Question: How can I literally take these figures and place them in the axes windows of my GUI?
I am not sure where to place handles in my user-defined code in the example below. I have 4 figures in total which look similar to this example. I want the 4 figures to be displayed in my GUI window and not in separate windows, so i've created 4 axes windows in the .fig file.
The code for this particular figure draws a grid of 66 black and white rectangles based on whether or not a value in 'MyVariable' is a 1 or a 0. Black if 'MyVariable' is a 1, White if 'MyVariable' is 0. I have a file for my .fig GUI, one file to control the GUI and one with user-defined code that links to the GUI.
'''
function test = MyScript(handles)
'''
'''
% Initialize and clear plot window
figure(2); clf;
% Plot the west wall array panels depending on whether or not they are
% shaded or unshaded
for x = 1:11
for y = 1:6
if (MyVariable(x,y) == 1)
rectangle('position', [x-1, y-1, 1, 1] ,'EdgeColor', 'w', 'facecolor', 'k')
else if(MyVariable(x,y) == 0)
rectangle('position', [x-1, y-1, 1, 1], 'facecolor', 'w')
end
end
end
end
title('West Wall Array',...
'FontWeight','bold')
axis off
'''
The figure for the above code looks like this:

The function definition contains all of my script code for all 4 plots because I didn't partition my script into individual functions earlier on.
My GUI script code contains:
'''
MyScript(handles);
'''
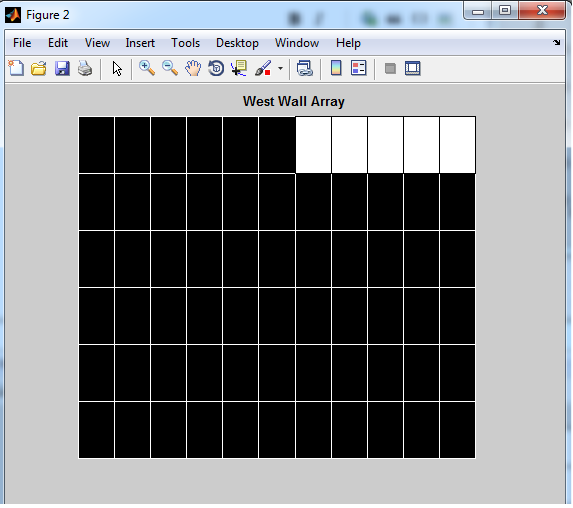
Answer: As DMR sais, it's necesary to set the 'CurrentAxes'. For example, if you want to plot into the axis with the tag name 'axis1' you should simply add:
'''
axes(handles.axes1);
'''
to your code. Below is a very simple example for a figure containing a 'axis1' and 'axis2' using your code (corrected) code from above. Im not really shure wether you want to plot on an axis on your gui itself or a separate figure. I hope I covered both cases.
'''
function varargout = Test(varargin)
% Begin initialization code - DO NOT EDIT
gui_Singleton = 1;
gui_State = struct('gui_Name', mfilename, ...
'gui_Singleton', gui_Singleton, ...
'gui_OpeningFcn', @Test_OpeningFcn, ...
'gui_OutputFcn', @Test_OutputFcn, ...
'gui_LayoutFcn', [] , ...
'gui_Callback', []);
if nargin && ischar(varargin{1})
gui_State.gui_Callback = str2func(varargin{1});
end
if nargout
[varargout{1:nargout}] = gui_mainfcn(gui_State, varargin{:});
else
gui_mainfcn(gui_State, varargin{:});
end
% End initialization code - DO NOT EDIT
% --- Executes just before Test is made visible.
function Test_OpeningFcn(hObject, eventdata, handles, varargin)
% Choose default command line output for Test
handles.output = hObject;
% Update handles structure
guidata(hObject, handles);
plot(handles.axes2,-2*pi:0.1:2*pi,sin(-2*pi:0.1:2*pi));
% Initialize and clear plot window
MyVariable = ones(11,6);
MyVariable(1:5,1) = 0;
axes(handles.axes1);
for x = 1:11
for y = 1:6
if (MyVariable(x,y) == 1)
rectangle('position', [x-1, y-1, 1, 1] ,'EdgeColor', 'w', 'facecolor', 'k');
elseif(MyVariable(x,y) == 0)
rectangle('position', [x-1, y-1, 1, 1], 'facecolor', 'w');
end
end
end
title('West Wall Array',...
'FontWeight','bold')
figure(2); clf;
for x = 1:11
for y = 1:6
if (MyVariable(x,y) == 1)
rectangle('position', [x-1, y-1, 1, 1] ,'EdgeColor', 'w', 'facecolor', 'k');
elseif(MyVariable(x,y) == 0)
rectangle('position', [x-1, y-1, 1, 1], 'facecolor', 'w');
end
end
end
title('West Wall Array',...
'FontWeight','bold')
function varargout = Test_OutputFcn(hObject, eventdata, handles)
varargout{1} = handles.output;
'''
Your guide GUI should look like this:

And your result like this: